Question: Im trying to figure out how to write a query that will give me the average of 3 different columns so I can populate them in a graph. What I have is a program that adds a record to a table every 5 min with a current water level from an ultrasonic sensor. So for the current sensor I'm working on there is 1000 records. What I want to do is show 10 averages in the graph, so each average is going to be 100 records averaged together. The 3 averaged columns needed for the graph is depth, date, time. The table is named data_tank. Any help with this would be greatly appreciated.

Lets forget about the 3 columns, All I need at the moment is to get the average of the tank_level. So in the picture there are 20 rows, The max data points that I want to display is 10 so every 2 rows would need to be averaged together.
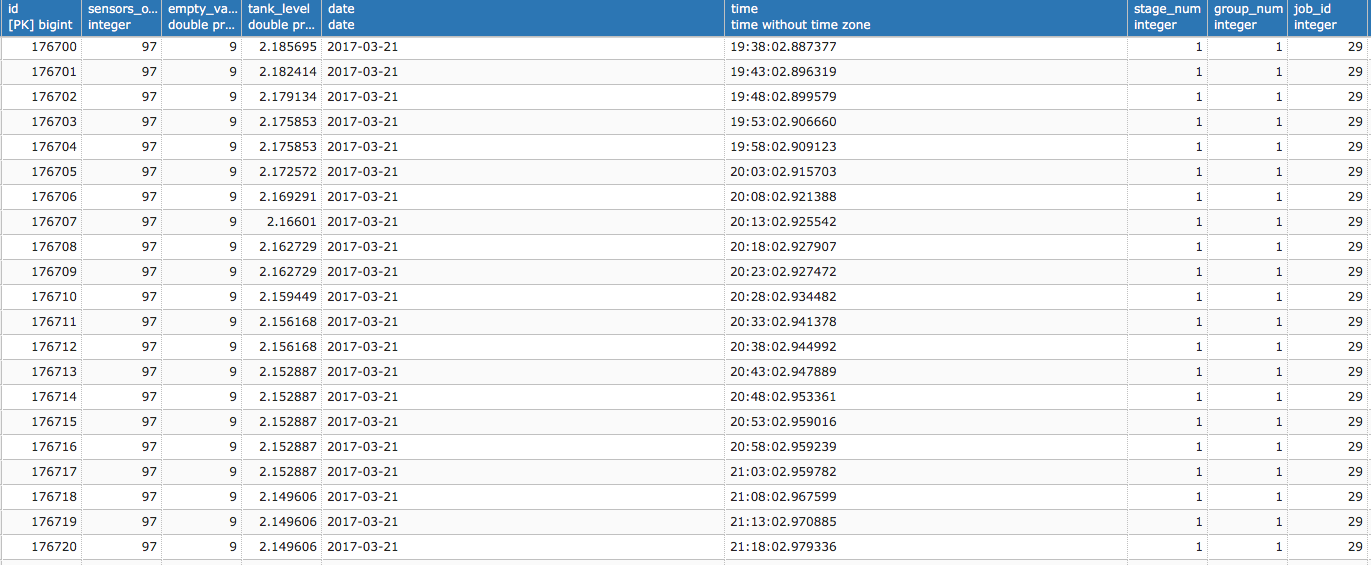
Answer: '''
with t (id, tank_level, job_id) as (values (1,1,26),(2,2,26),(3,3,26),(4,4,26))
select avg(tank_level)
from (
select row_number() over (order by id) as rn, tank_level
from t
where job_id = 26
) s
group by (rn + 1)/ 2
;
avg
--------------------
1.5000000000000000
3.5000000000000000
'''